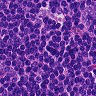
Metastatic tissue present: no